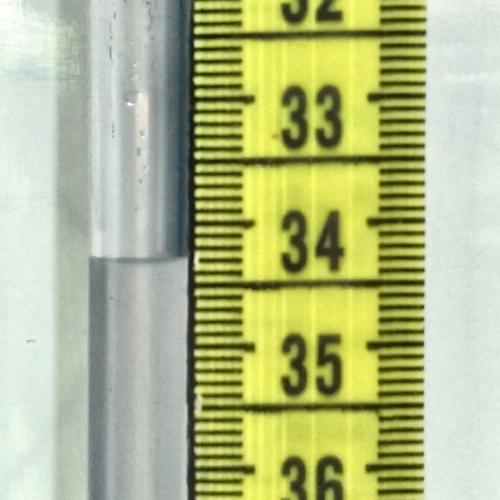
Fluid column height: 34.3 cm